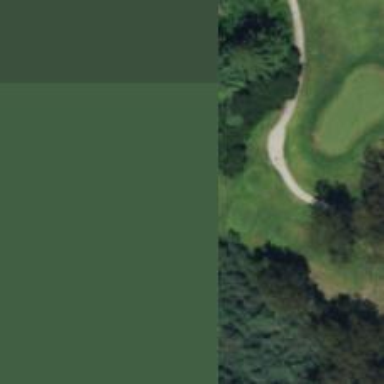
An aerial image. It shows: Golf tee.